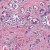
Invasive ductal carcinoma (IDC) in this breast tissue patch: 1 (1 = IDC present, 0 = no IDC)